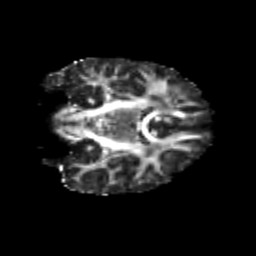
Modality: FA
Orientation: coronal
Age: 20
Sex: female
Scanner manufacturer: siemens
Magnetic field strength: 3 T
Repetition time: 3.5 s
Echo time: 0.125 s